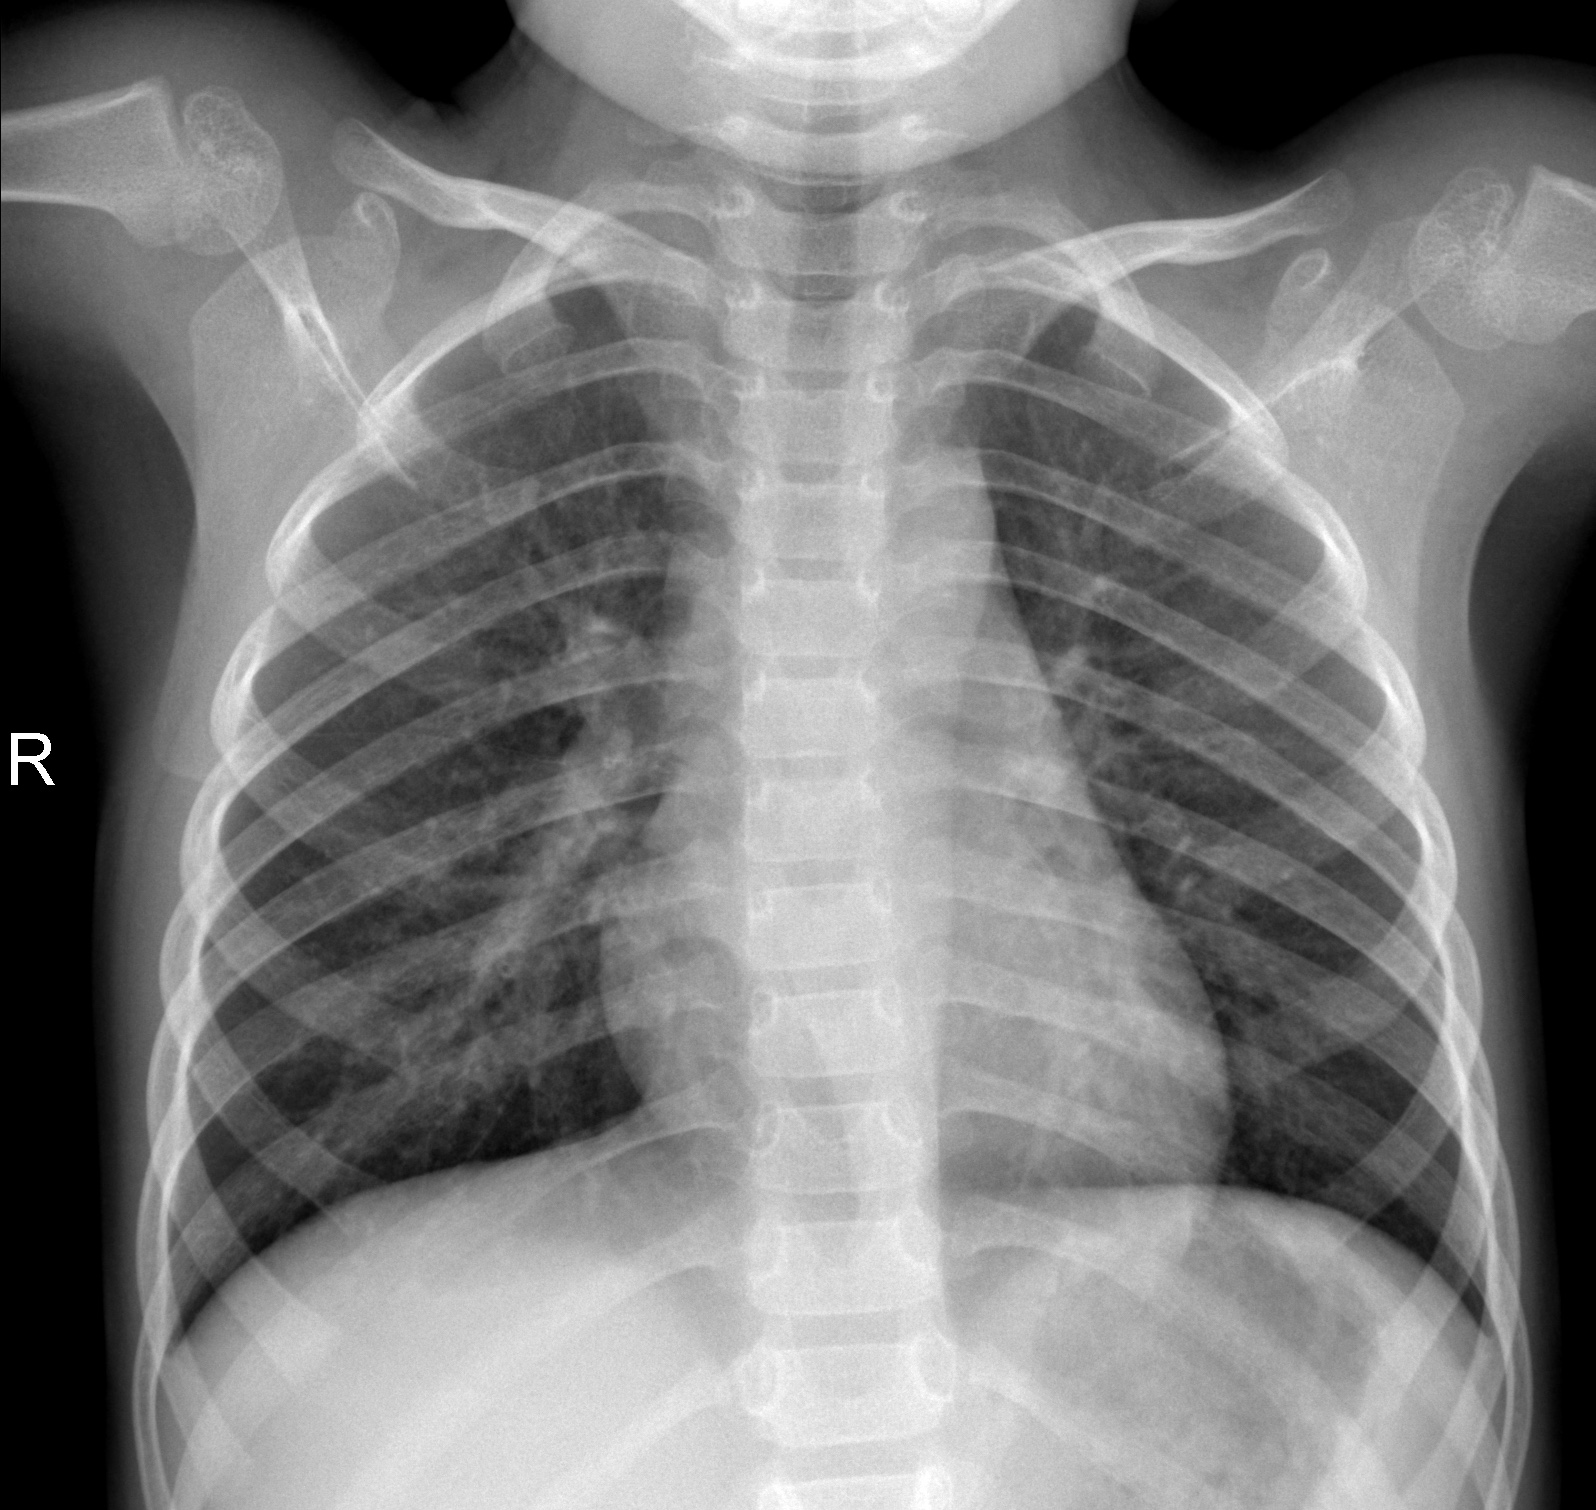
Diagnosis: NORMAL